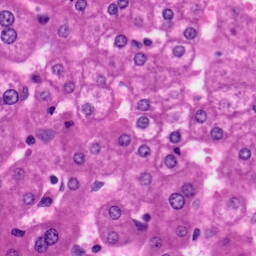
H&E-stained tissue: Liver